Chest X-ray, PA view. Patient: 72 years old, sex M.
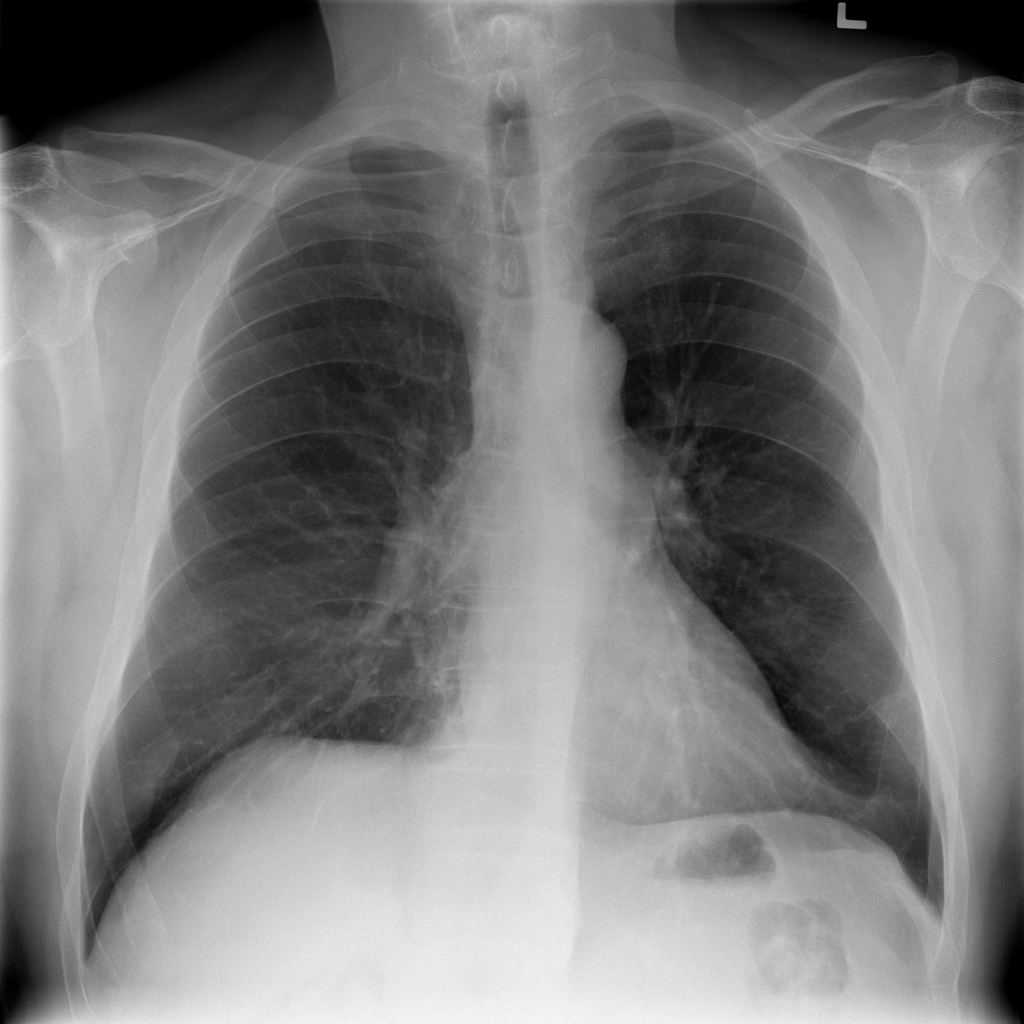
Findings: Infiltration